Field crop: tomato
Growth stage: 1
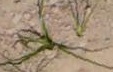
Species: cyperus